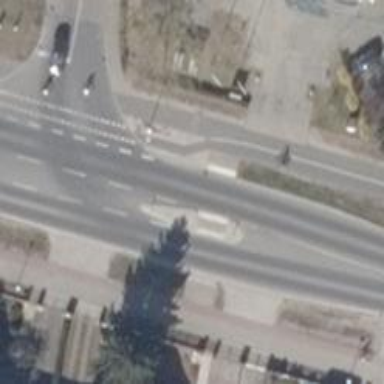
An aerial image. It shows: Unmarked crossing with pedestrian island.